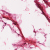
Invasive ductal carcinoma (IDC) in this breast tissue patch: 0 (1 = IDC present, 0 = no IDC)